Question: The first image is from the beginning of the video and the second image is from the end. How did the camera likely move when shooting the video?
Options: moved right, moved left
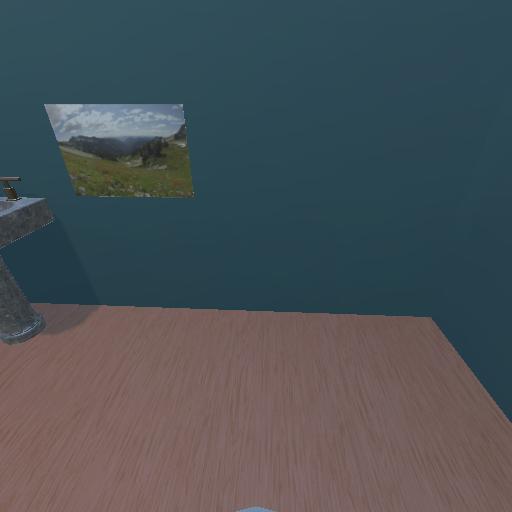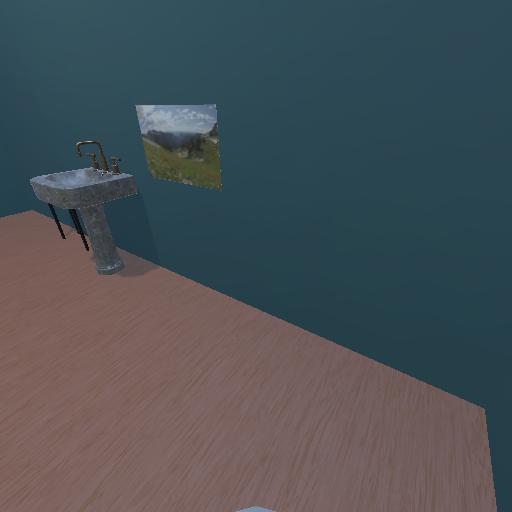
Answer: moved right